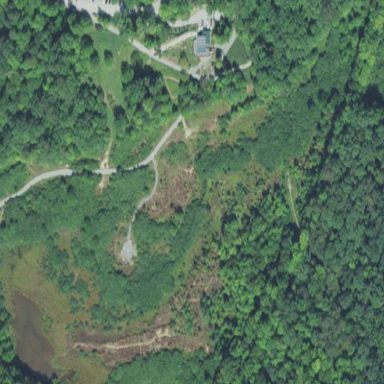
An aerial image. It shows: Asphalt path with excellent trail visibility.